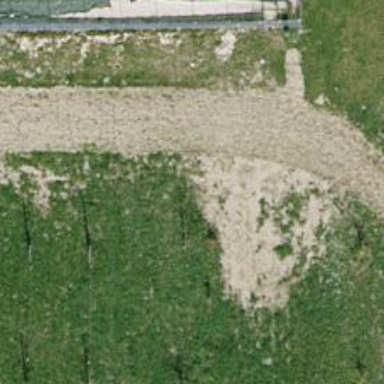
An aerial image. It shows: Hedge acting as barrier.